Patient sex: M
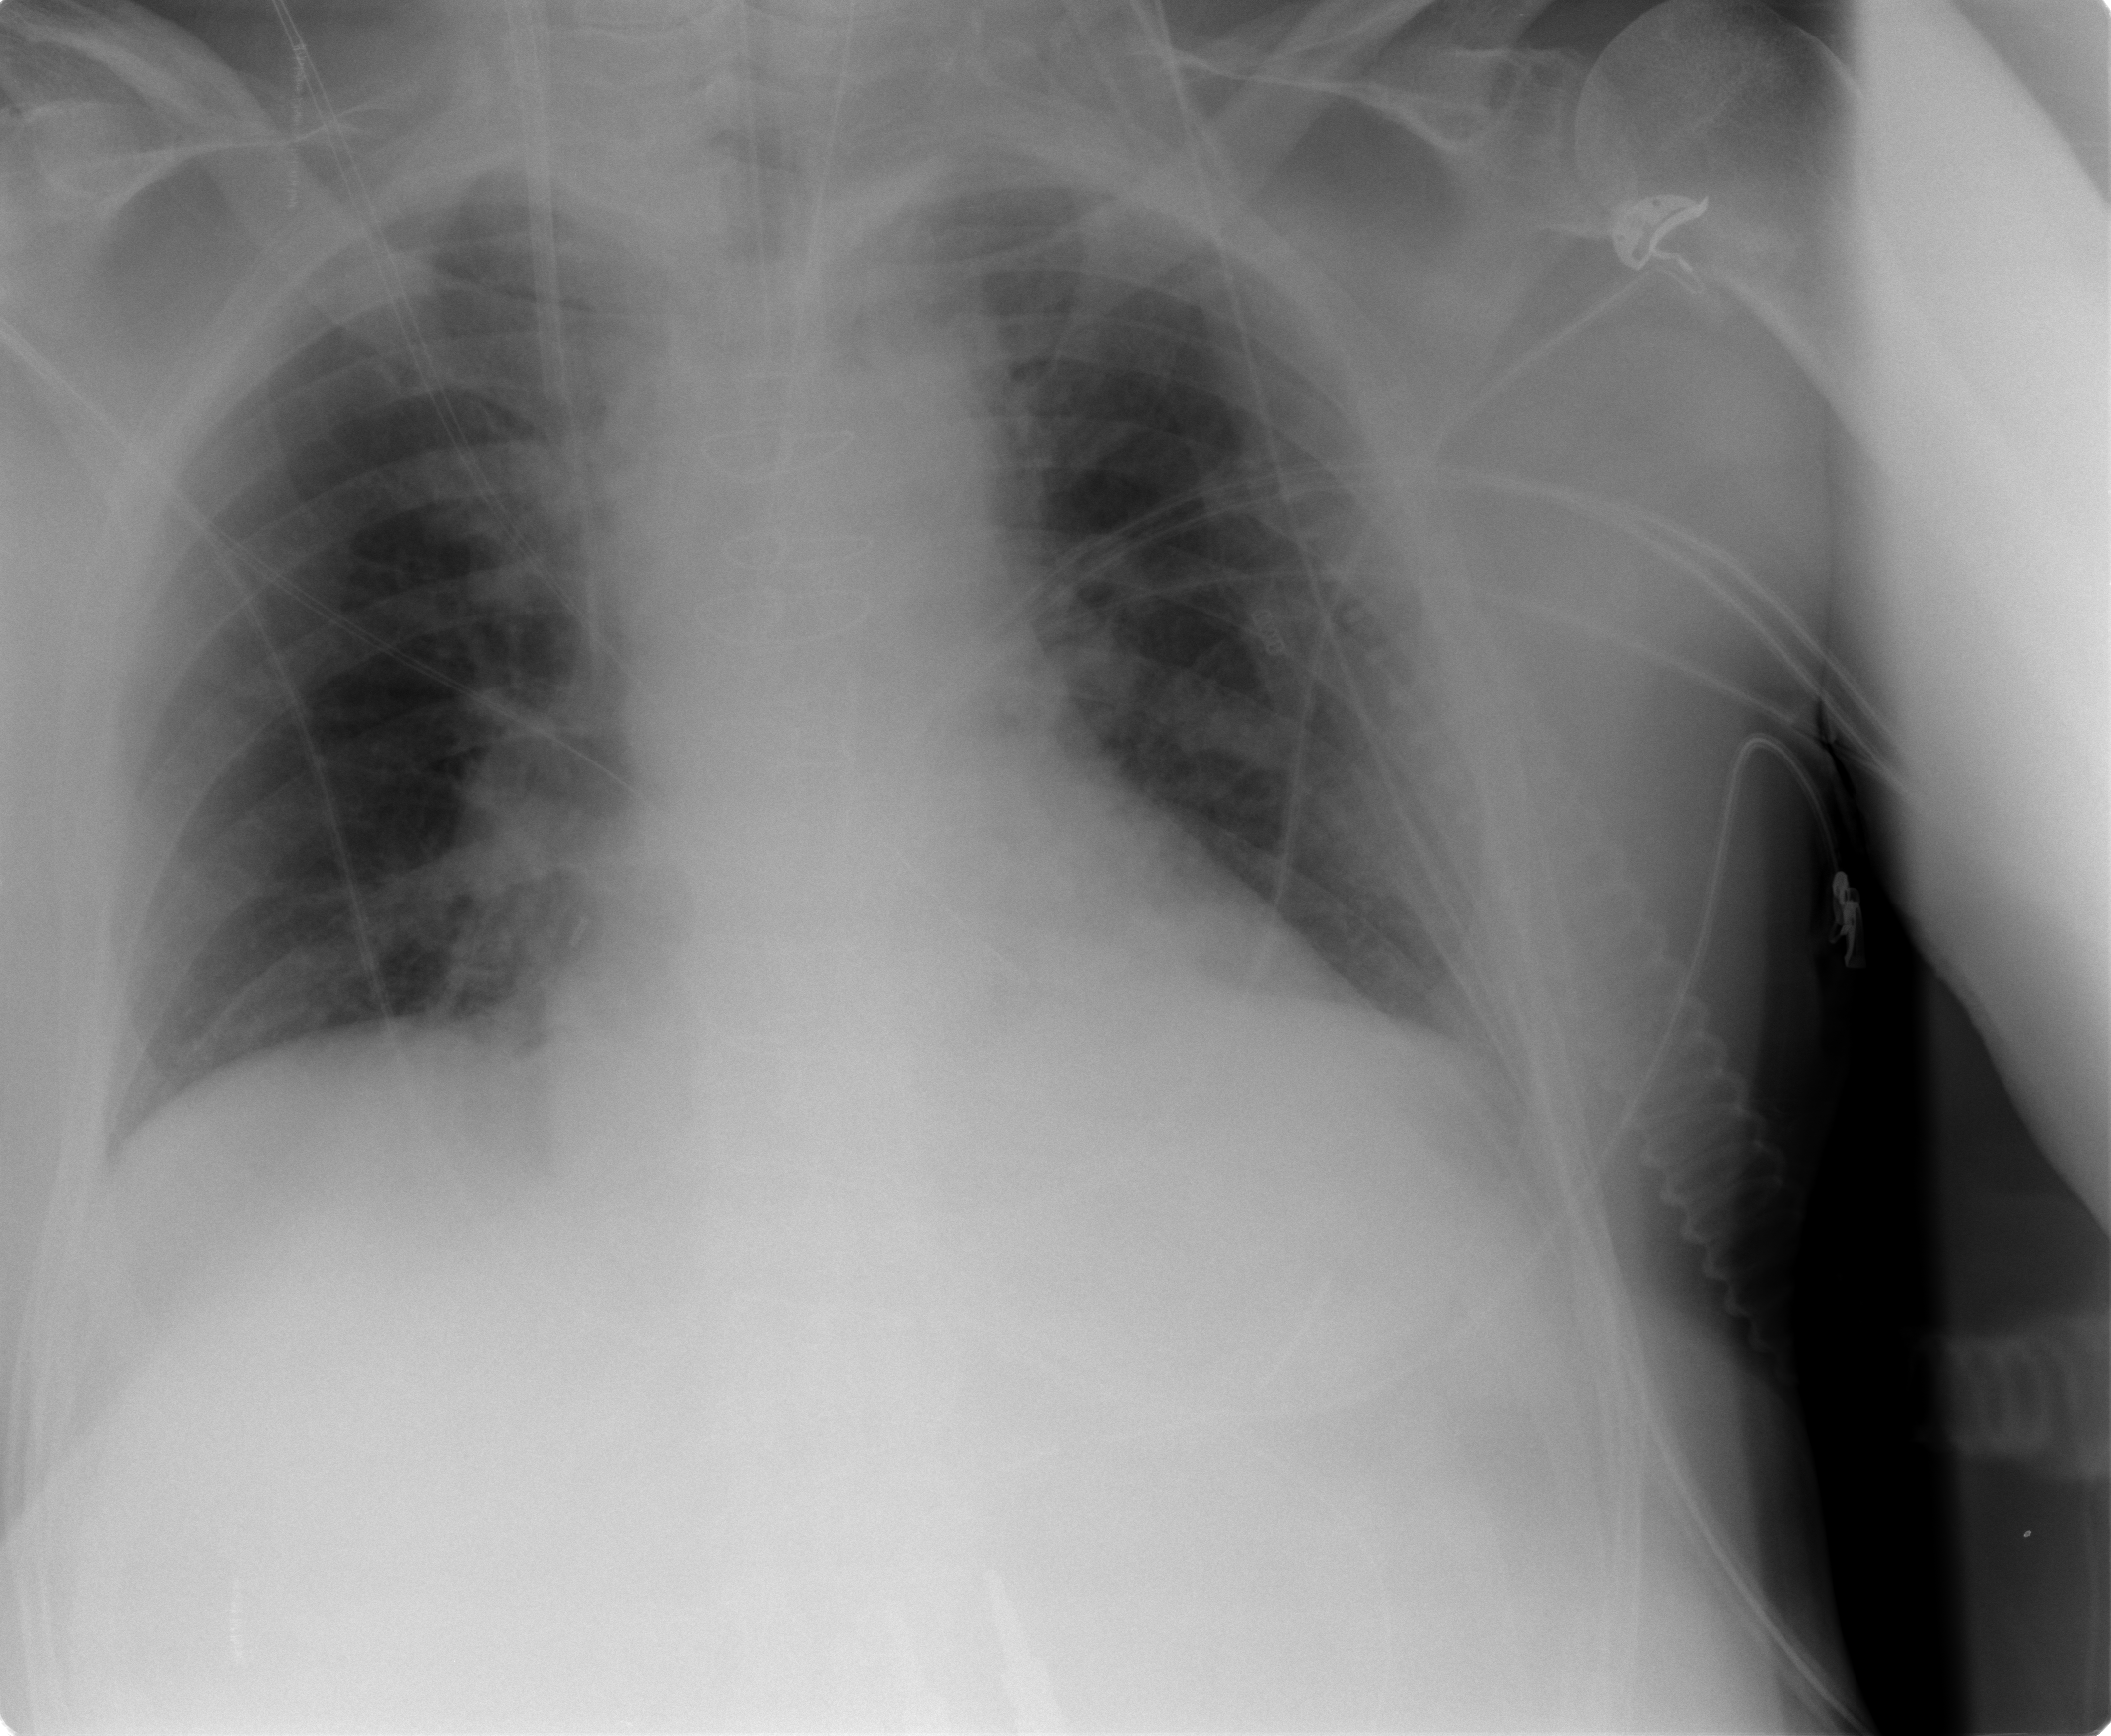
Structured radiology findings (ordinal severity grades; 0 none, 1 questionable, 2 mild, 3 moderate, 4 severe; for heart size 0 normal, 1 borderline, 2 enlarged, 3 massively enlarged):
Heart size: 1
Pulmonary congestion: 2
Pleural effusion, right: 0
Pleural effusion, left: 0
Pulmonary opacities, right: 0
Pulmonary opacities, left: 0
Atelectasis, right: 0
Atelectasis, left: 0